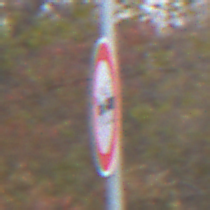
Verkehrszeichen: VerbotGespannfuhrwerke
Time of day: MorningAfternoon
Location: Outdoor (Nature)
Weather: Overcast
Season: NotSpecified
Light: Natural